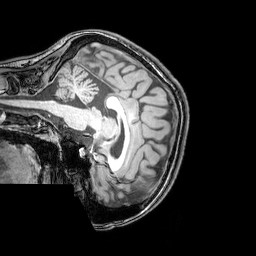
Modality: T1w
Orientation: sagittal
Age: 24
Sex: female
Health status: healthy
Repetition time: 0.081 s
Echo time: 0.037 s